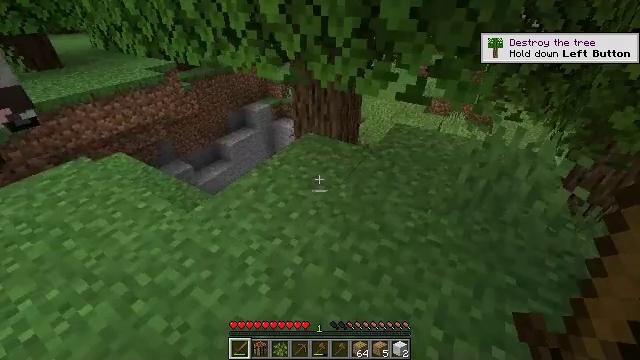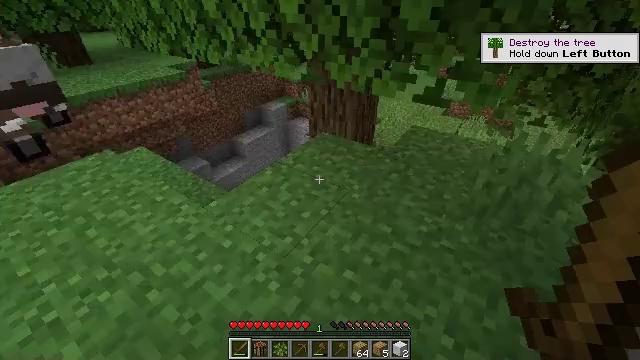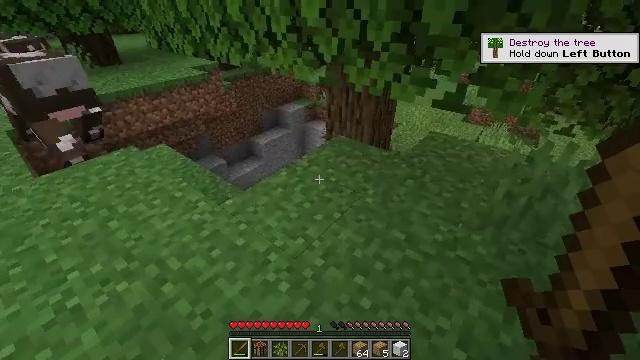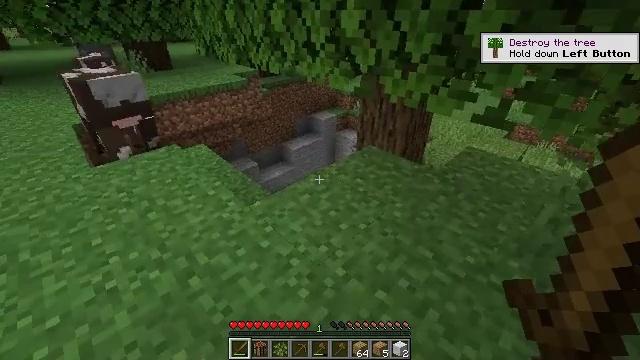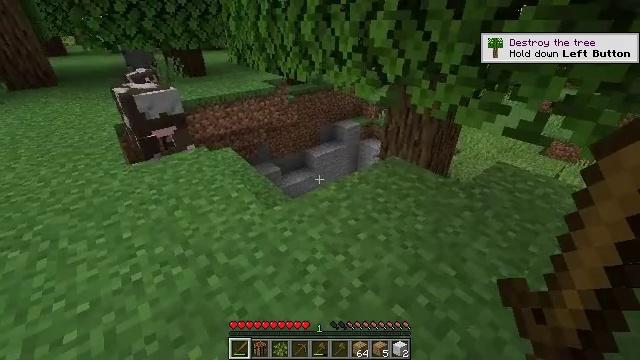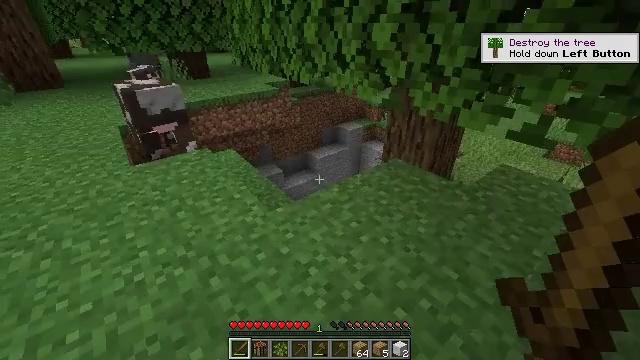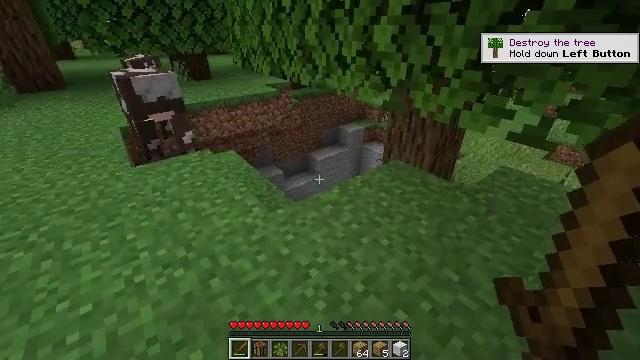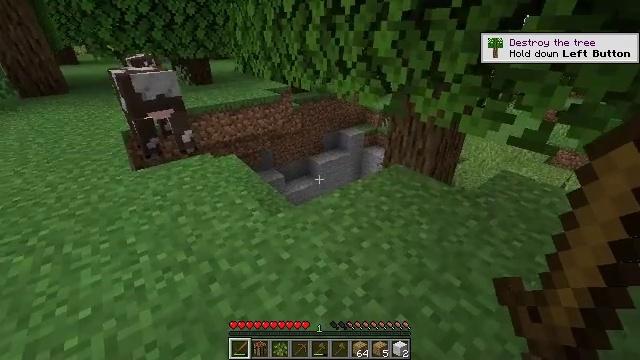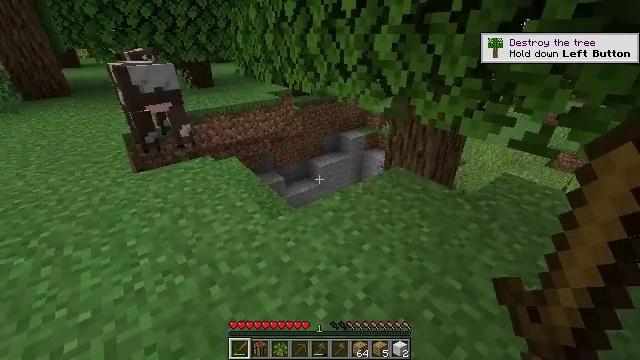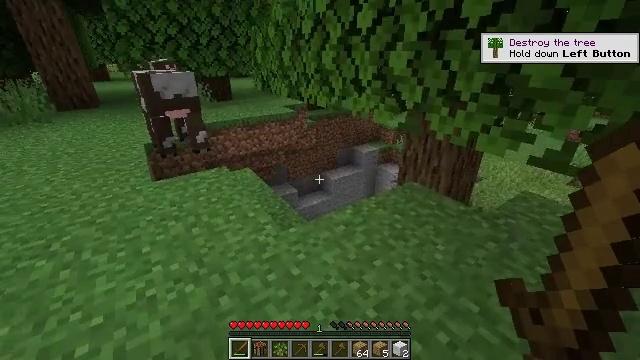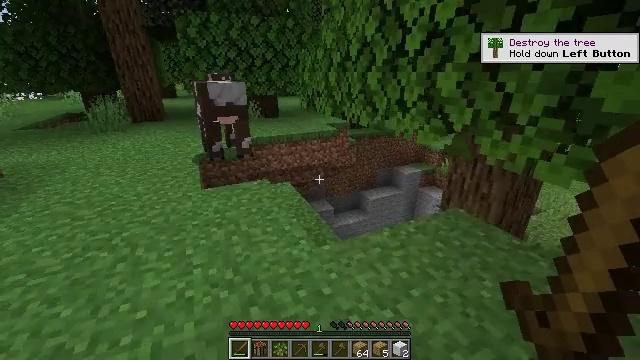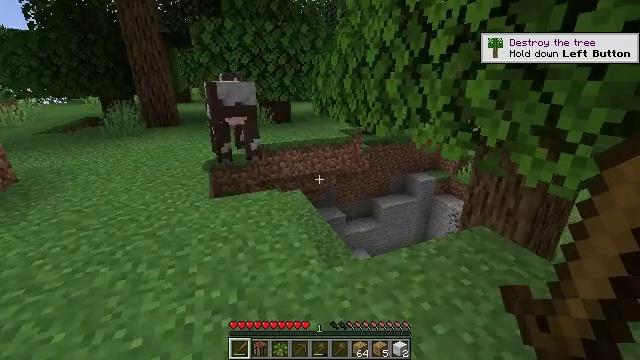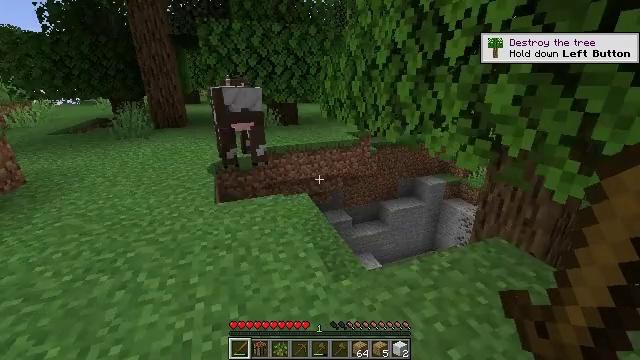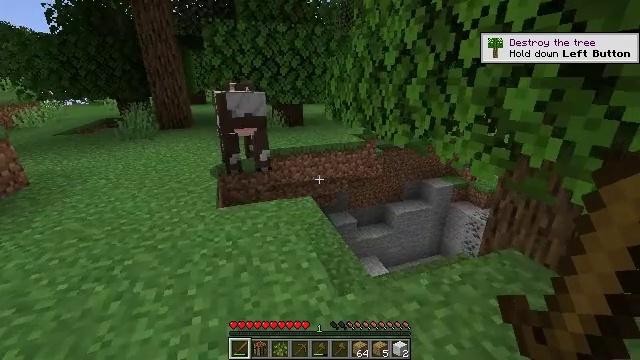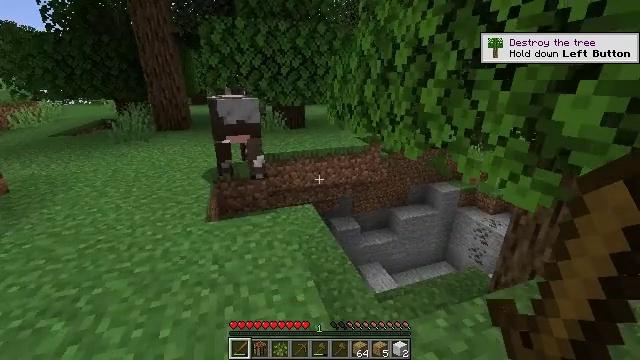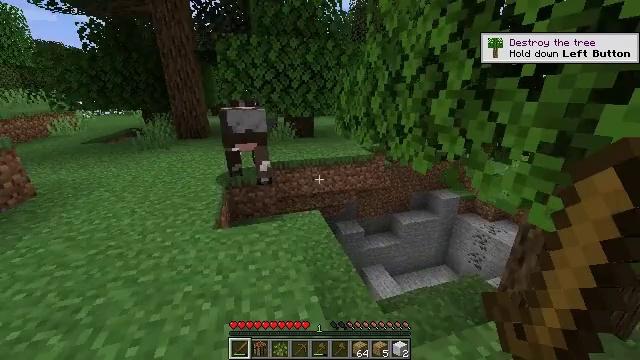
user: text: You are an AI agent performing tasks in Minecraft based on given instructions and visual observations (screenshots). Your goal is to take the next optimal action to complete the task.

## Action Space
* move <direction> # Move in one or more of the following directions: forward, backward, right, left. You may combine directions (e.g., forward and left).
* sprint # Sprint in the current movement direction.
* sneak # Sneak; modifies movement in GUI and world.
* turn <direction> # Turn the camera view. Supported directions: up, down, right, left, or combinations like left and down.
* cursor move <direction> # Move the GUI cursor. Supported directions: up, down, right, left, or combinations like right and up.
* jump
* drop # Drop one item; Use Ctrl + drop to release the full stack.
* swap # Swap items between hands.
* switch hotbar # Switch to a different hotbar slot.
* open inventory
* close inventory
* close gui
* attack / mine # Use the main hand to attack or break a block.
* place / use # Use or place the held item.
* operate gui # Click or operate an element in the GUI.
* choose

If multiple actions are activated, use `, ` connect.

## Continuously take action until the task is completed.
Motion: motion action
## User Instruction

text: Combat the cow.
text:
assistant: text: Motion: turn left
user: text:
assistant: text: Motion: turn left
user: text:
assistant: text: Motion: turn left and up
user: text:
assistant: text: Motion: turn left and up
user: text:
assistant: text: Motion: no_op
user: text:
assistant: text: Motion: no_op
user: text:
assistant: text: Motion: no_op
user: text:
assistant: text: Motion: no_op
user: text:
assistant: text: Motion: turn left and up
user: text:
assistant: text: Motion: move forward, turn left and up
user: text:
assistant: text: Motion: move forward, turn left and up
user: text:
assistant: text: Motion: move forward, turn left
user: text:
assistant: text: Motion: move forward, turn left
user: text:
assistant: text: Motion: move forward, sprint
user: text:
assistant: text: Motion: move forward, sprint, turn left
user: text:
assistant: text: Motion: move forward, sprint, turn left and up
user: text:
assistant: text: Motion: move forward, sprint
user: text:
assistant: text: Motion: move forward, sprint, turn left
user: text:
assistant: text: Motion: move forward, sprint, turn left
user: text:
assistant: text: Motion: move forward, sprint, turn left and up
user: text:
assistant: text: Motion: move forward, sprint, turn left and up
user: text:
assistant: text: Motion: move forward, sprint, turn left
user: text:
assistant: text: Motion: move forward, sprint
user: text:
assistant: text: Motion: move forward, sprint
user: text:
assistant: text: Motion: move forward, sprint
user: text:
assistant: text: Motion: move forward, sprint
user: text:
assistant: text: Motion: move forward, sprint
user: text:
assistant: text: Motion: move forward, sprint
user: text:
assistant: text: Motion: move forward, sprint
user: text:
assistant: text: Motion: move forward, sprint